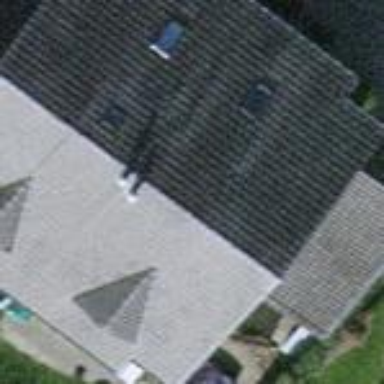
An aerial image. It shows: Terrace building.